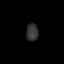
Tissue: lung
Cell type: Endothelial cells
Senescence score: 0.1854
Nuclear area (px): 203
Mean DAPI intensity: 52.463